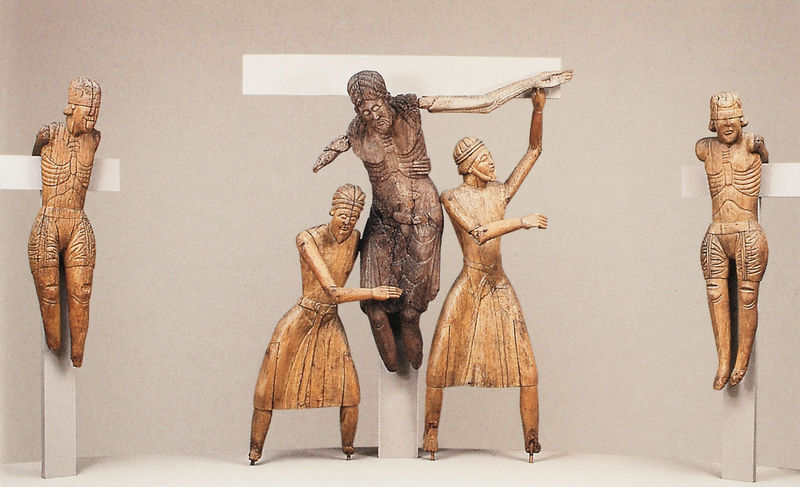
Titel: The Descent from the Cross from Erill la Vall/ Kreuzabnahme in Erill la Vall
Künstler: Meister von Erill
Standort: Fundort: Vall de Boi, Alta Ribagorca, Sankt Eulàlia in Erill la Vall (EU - E - Katalonien)
Institution: Spanien, Barcelona, Museo Episcopal de Vic
Schlagwörter: dunkel, gott, lendenschurz, weiß, gelb, ocker, braun, hell, holz, orange, tanz, alt, arm, arme, tod, tot, tragen, boden, haare, drei, skulptur, statue, beine, zwei, gelenke, röcke, farben, figuren, soldaten, kreuz, religion, rippen, helm, schnitzerei, fragment, kaputt, karfreitag, tanzende, skulpturen, kreuze, christus, jesus, kreuzabnahme, kreuzigung, leichnam, wunden, hilfe, krieger, binde, jünger, abnehmen, ritual, schnitzen, eins, tradition, augenbinde, gekreuzigte, unvollständig, abnahme, schächer, figurengruppe, ölberg, schnitzung, kreuzigen, t, 5, keine füße, augensbinde